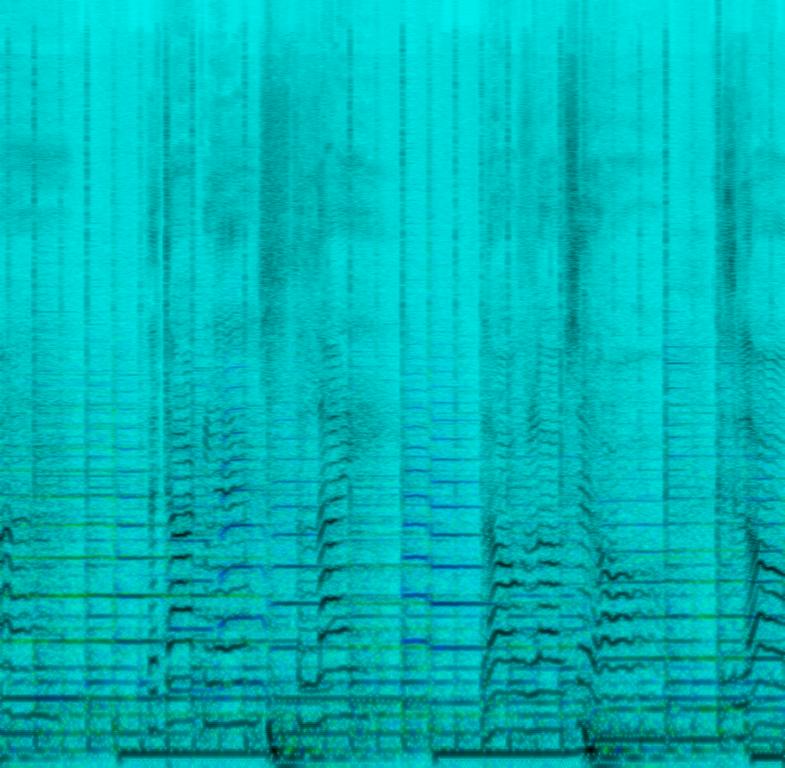
This song contains drums with a deep and strong but jet soft kick sound with a snare that sounds muted. An upright bass or e-bass is playing a line along. A e-guitar is strumming a chord progression along with a piano. A male voice is singing in the midrange sounding sensitive and honest. Panned to both sides of the speakers two trumpets are playing a melody in the lower to mid-range. This song may be playing in a beautiful romantic art video.